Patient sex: M
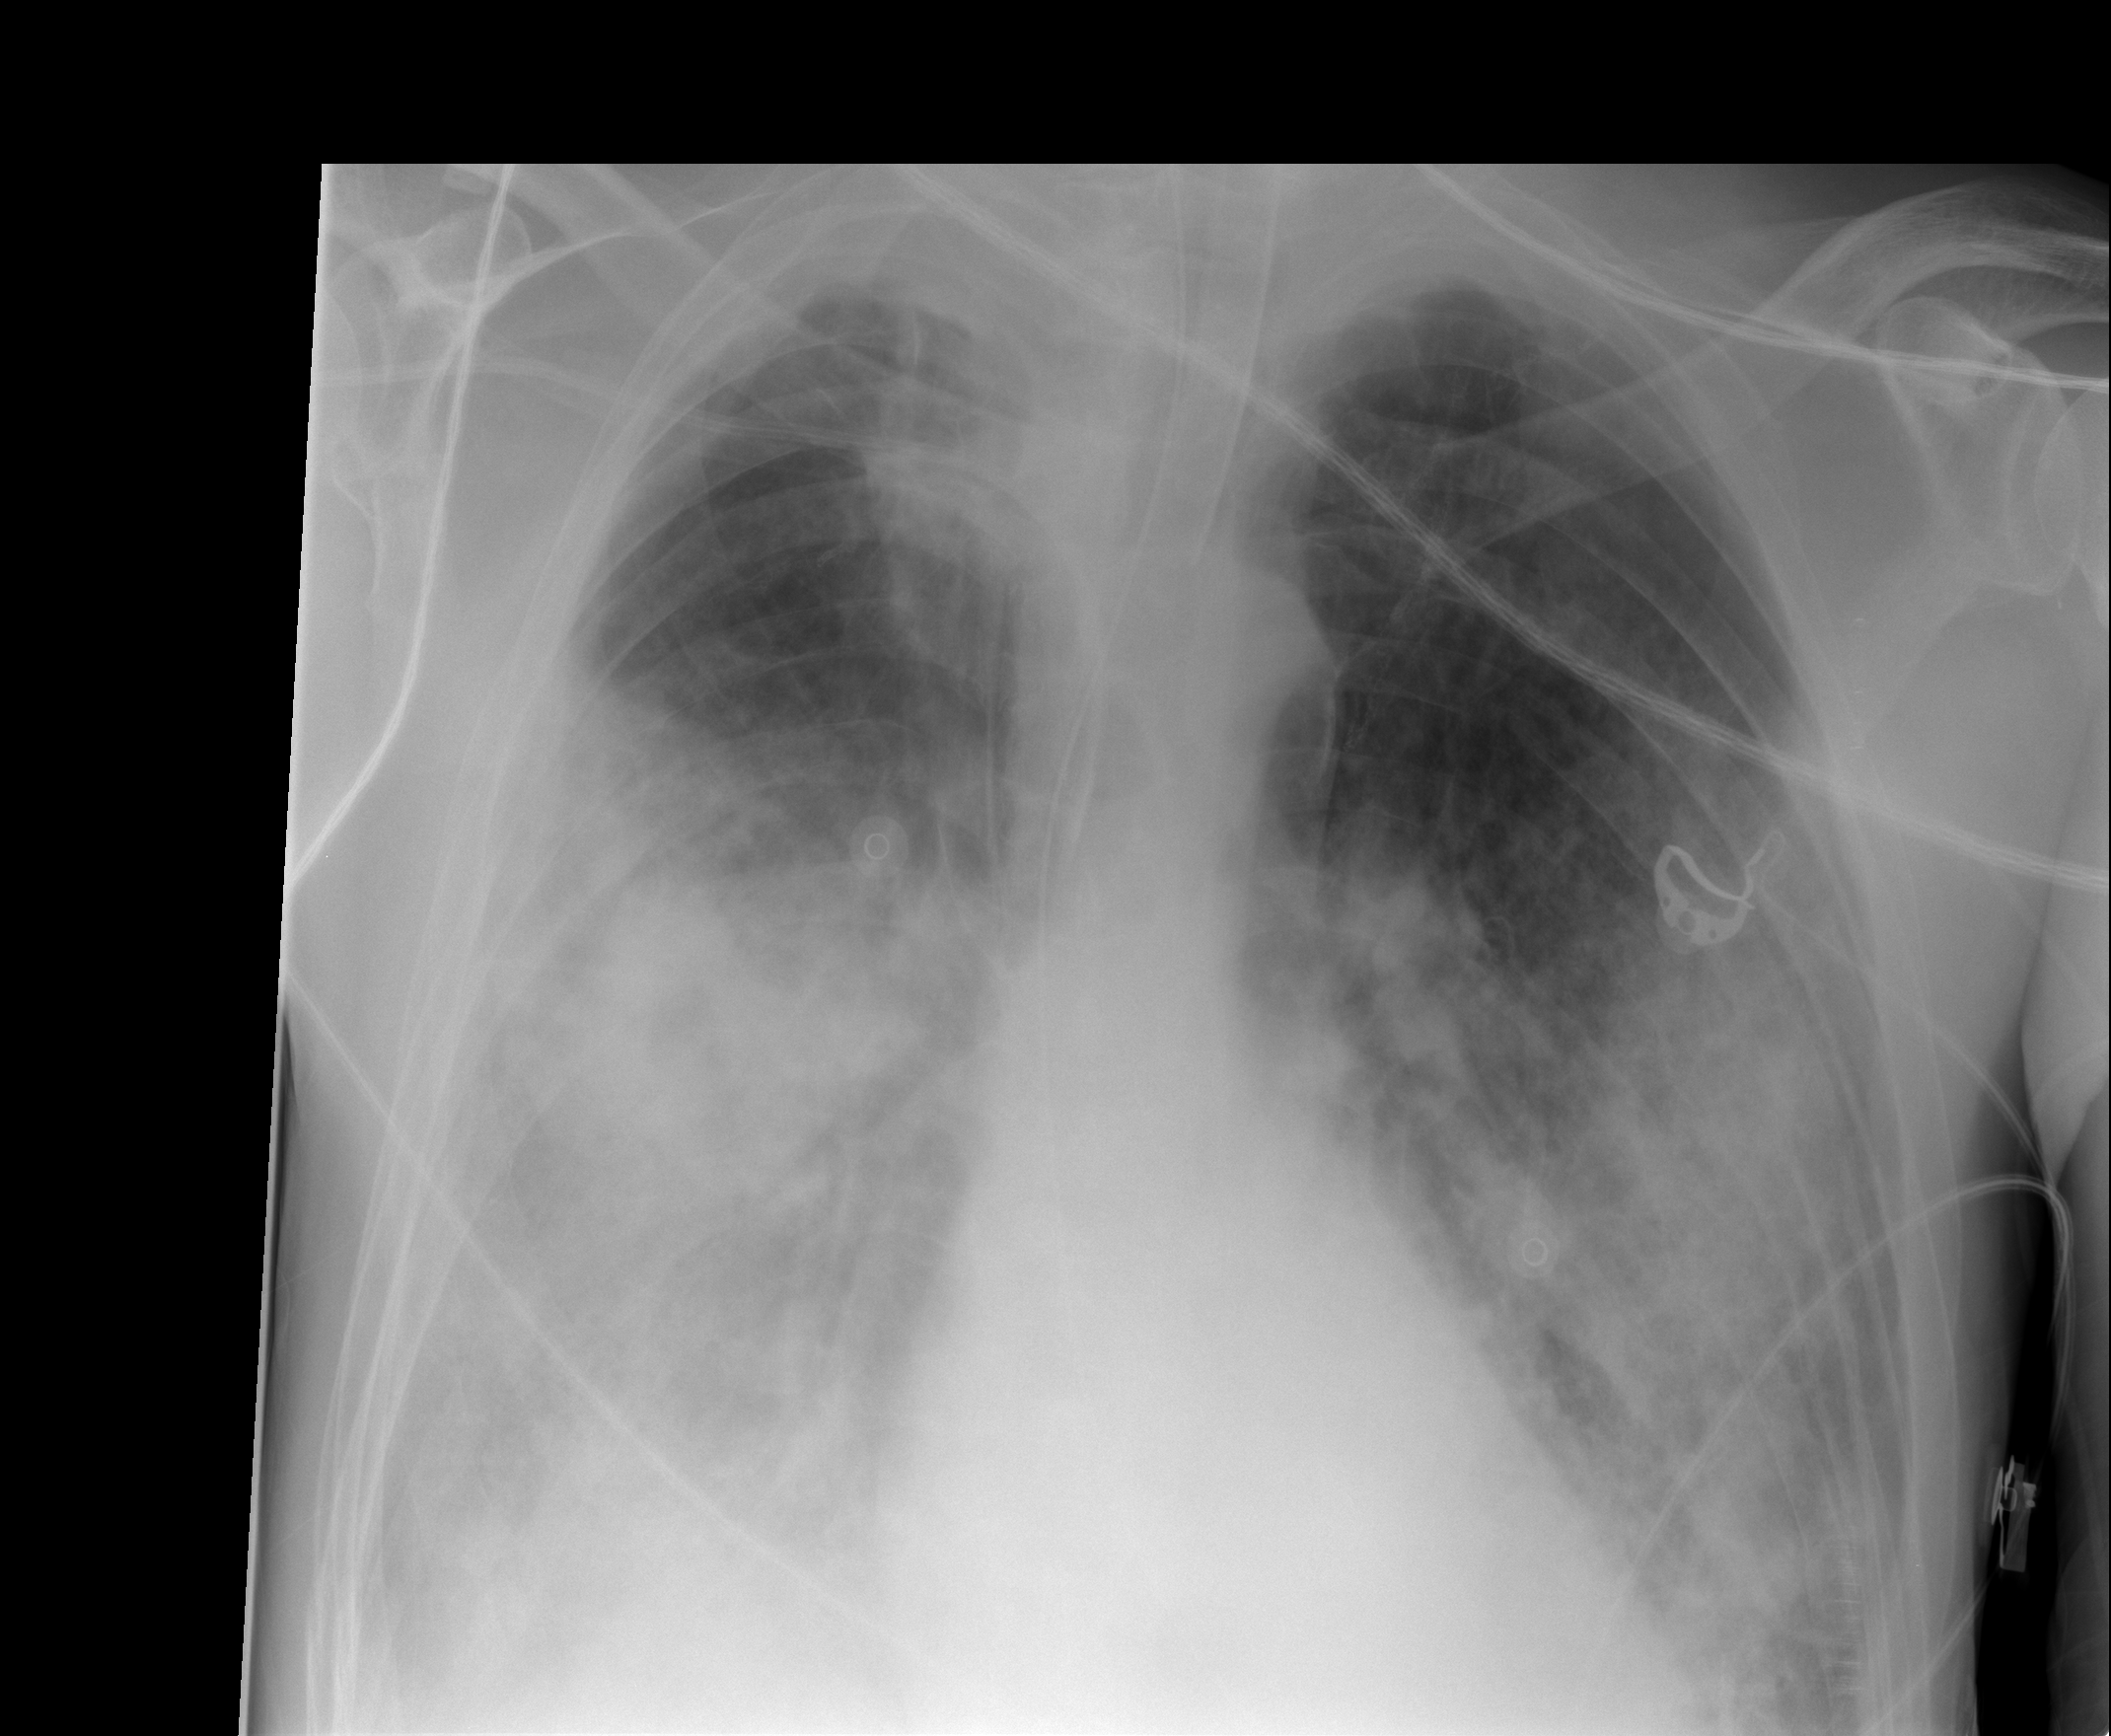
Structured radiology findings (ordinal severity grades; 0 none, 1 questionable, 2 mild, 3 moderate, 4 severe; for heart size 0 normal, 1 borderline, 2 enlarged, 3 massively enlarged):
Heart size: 0
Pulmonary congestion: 0
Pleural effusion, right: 0
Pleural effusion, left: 0
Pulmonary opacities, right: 4
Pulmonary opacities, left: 4
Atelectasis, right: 2
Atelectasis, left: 2